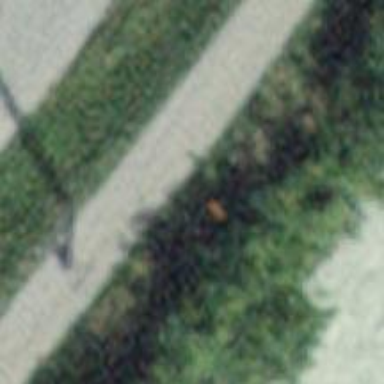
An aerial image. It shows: Pole with roofed pipeline marker.